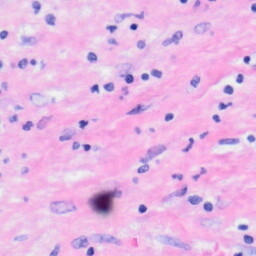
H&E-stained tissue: Liver